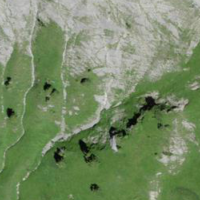
EUNIS habitat code: 26
Species observed at this site:
Aster alpinus